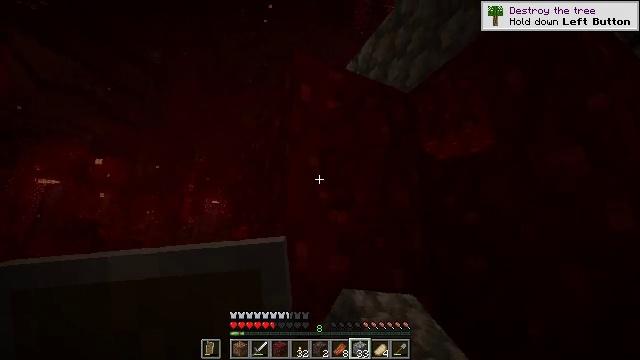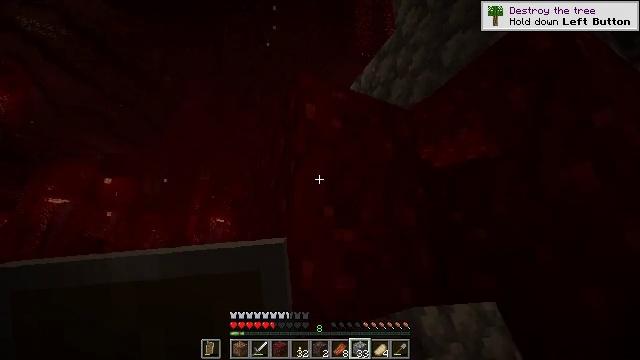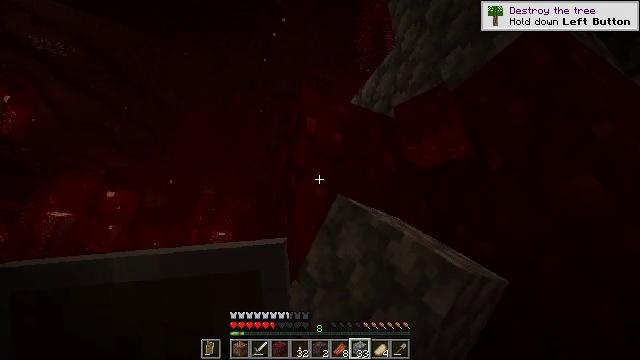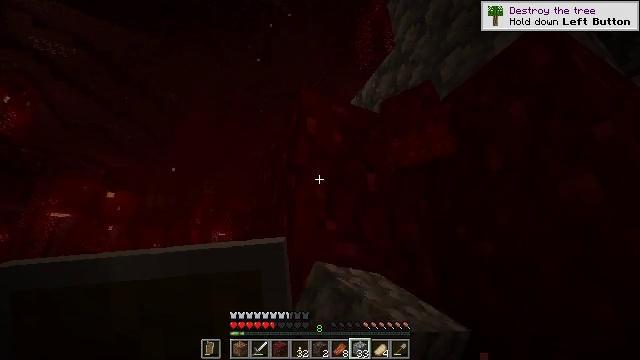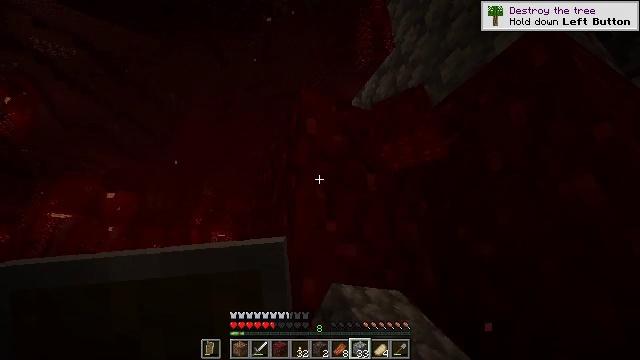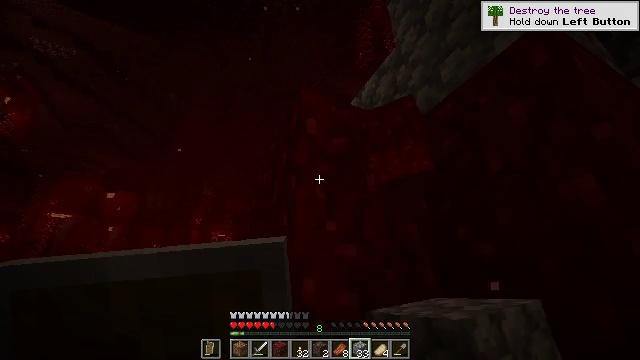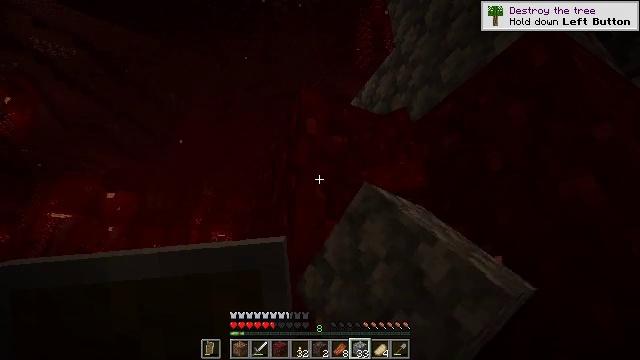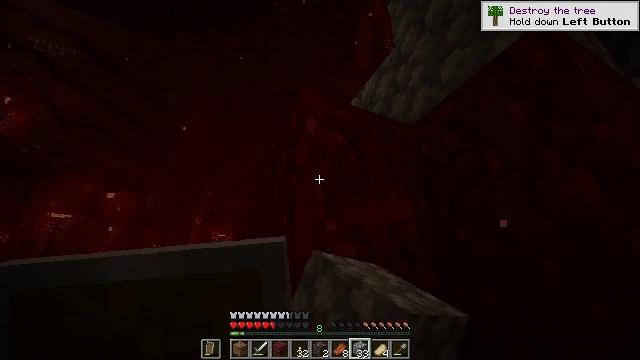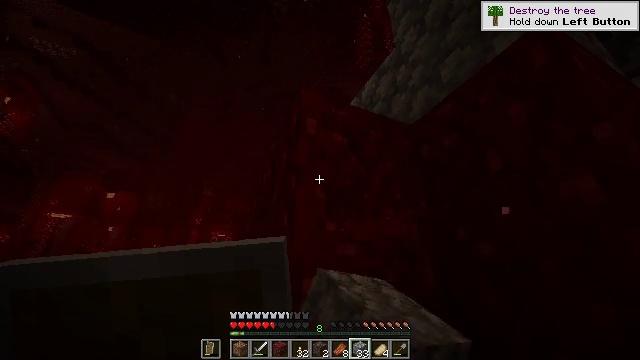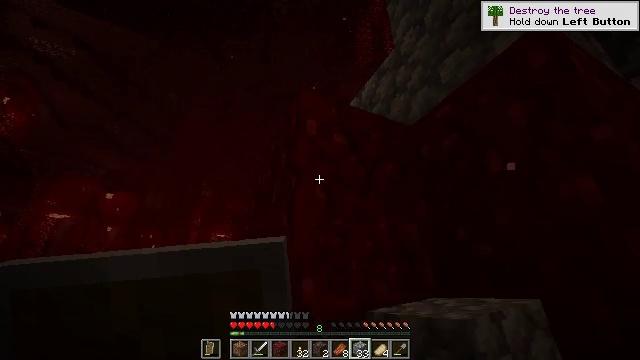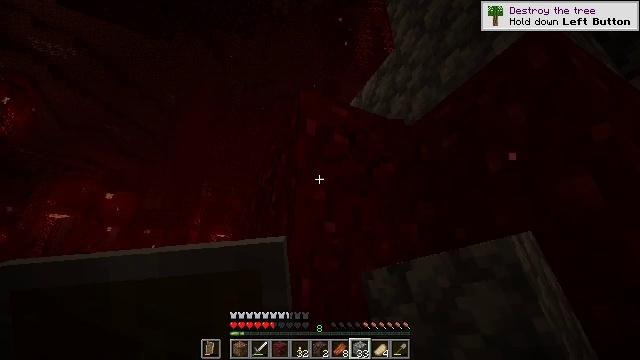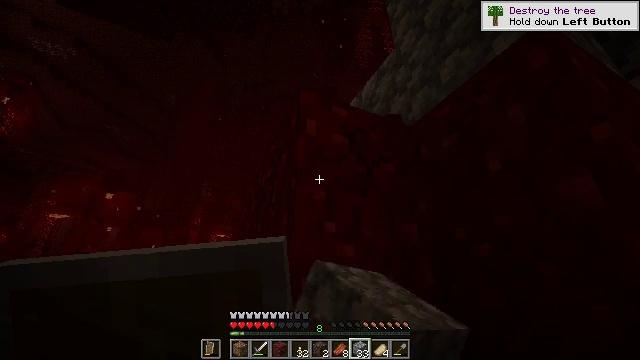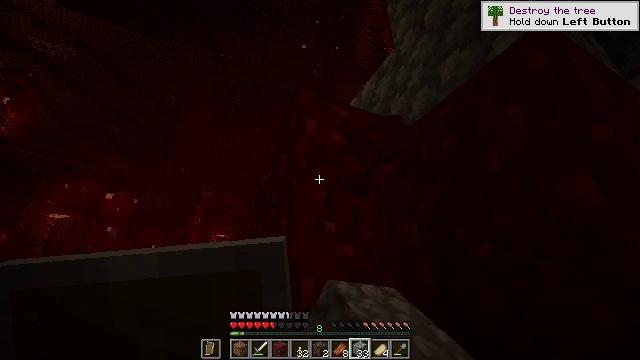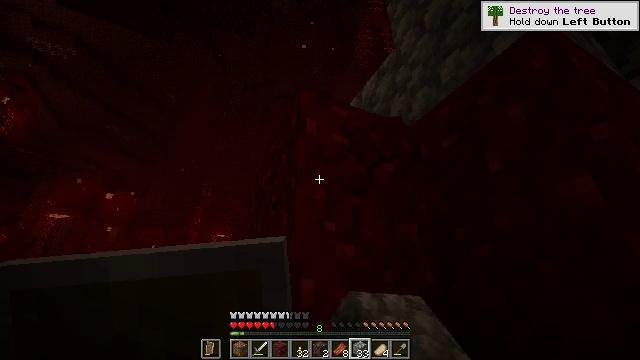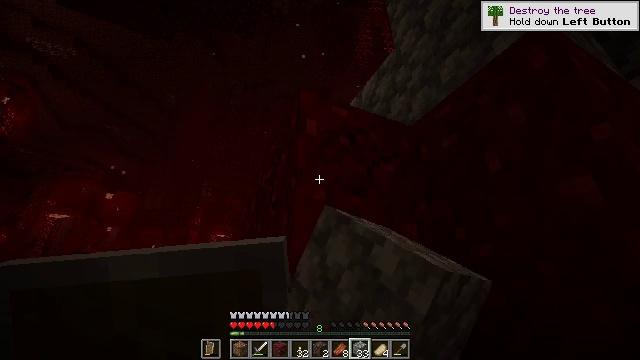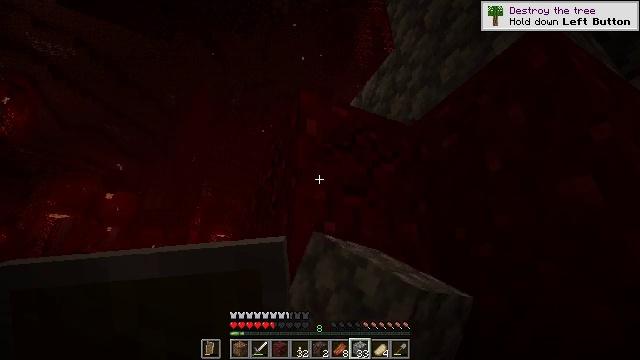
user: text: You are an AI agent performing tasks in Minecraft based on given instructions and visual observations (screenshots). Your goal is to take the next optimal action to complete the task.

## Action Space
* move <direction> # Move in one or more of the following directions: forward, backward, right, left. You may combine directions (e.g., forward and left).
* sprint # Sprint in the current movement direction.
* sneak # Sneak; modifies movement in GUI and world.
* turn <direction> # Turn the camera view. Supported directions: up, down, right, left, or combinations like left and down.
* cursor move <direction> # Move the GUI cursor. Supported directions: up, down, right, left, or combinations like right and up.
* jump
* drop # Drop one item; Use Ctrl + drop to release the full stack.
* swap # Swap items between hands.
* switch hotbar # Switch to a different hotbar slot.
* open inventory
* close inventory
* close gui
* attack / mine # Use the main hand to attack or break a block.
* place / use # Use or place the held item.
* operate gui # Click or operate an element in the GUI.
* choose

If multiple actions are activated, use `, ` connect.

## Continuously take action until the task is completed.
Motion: motion action
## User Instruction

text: Mine the nether wart block in the Nether.
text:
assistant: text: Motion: turn left and up, attack / mine
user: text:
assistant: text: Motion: turn up, attack / mine
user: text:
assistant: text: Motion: attack / mine
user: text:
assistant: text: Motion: attack / mine
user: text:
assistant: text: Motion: attack / mine
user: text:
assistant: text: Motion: attack / mine
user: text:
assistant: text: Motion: attack / mine
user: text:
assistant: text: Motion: attack / mine
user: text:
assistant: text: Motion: attack / mine
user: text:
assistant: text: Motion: attack / mine
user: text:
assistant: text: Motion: attack / mine
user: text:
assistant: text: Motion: attack / mine
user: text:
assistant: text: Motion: attack / mine
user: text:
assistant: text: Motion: attack / mine
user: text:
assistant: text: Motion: attack / mine
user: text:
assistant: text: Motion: attack / mine
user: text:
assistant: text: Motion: attack / mine
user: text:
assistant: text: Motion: attack / mine
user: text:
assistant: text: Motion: attack / mine
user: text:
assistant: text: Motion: attack / mine
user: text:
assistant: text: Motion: attack / mine
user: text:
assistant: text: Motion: attack / mine
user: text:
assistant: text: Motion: attack / mine
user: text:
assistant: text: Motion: attack / mine
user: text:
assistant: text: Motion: attack / mine
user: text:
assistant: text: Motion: attack / mine
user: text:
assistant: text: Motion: attack / mine
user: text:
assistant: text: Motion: attack / mine
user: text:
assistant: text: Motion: attack / mine
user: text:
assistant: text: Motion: attack / mine